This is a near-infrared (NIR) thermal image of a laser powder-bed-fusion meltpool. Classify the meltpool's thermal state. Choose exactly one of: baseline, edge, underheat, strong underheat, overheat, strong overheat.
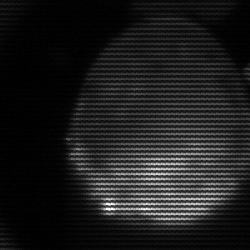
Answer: edge